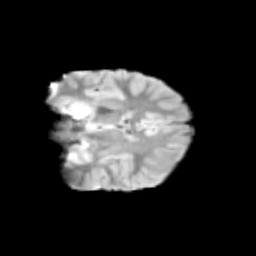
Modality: T2w
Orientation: coronal
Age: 10
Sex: female
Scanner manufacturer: siemens
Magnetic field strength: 3 T
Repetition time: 3.8 s
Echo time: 0.07 s